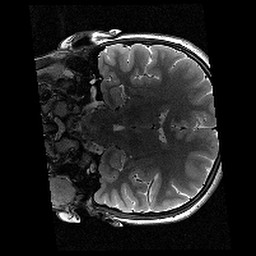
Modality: T2w
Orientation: coronal
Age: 11
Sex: female
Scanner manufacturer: siemens
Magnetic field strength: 3 T
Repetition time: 9.23 s
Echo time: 0.067 s